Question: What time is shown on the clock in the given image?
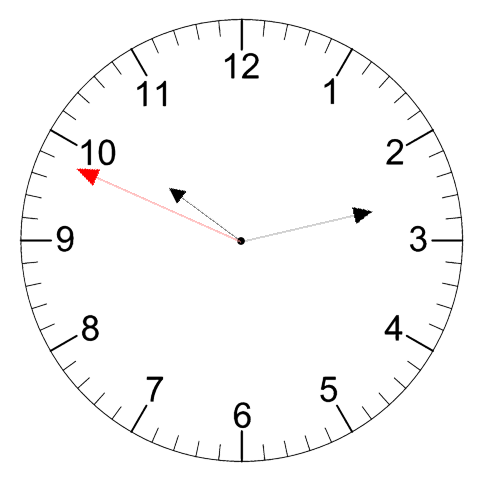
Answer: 10:12:49